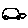
Label: car